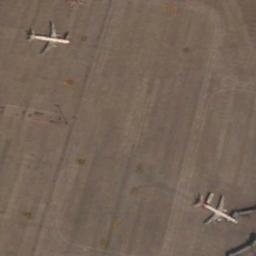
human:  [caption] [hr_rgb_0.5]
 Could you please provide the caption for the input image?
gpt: Two planes parked one after another on the airport .

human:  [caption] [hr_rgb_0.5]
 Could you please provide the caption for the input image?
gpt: Two airplanes are parked on the runway .

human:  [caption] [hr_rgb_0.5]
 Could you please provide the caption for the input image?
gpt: Two aircraft were parked on the ground .

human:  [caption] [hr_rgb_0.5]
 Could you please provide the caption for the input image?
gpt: Two airplanes were in the open space .

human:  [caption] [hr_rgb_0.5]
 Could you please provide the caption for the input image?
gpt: Two planes are in the parking lot .